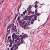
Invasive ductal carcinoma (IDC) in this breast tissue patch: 0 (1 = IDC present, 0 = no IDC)